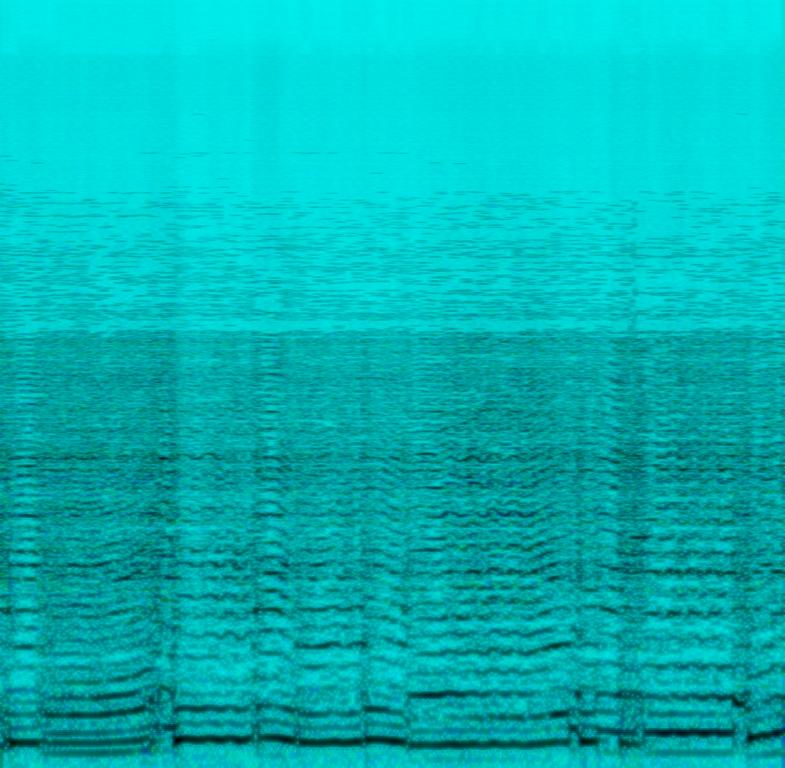
This music is instrumental. The tempo is medium with an intense electric upright double bass harmony. The music is dense, deep, powerful, full bodied and vibrant.